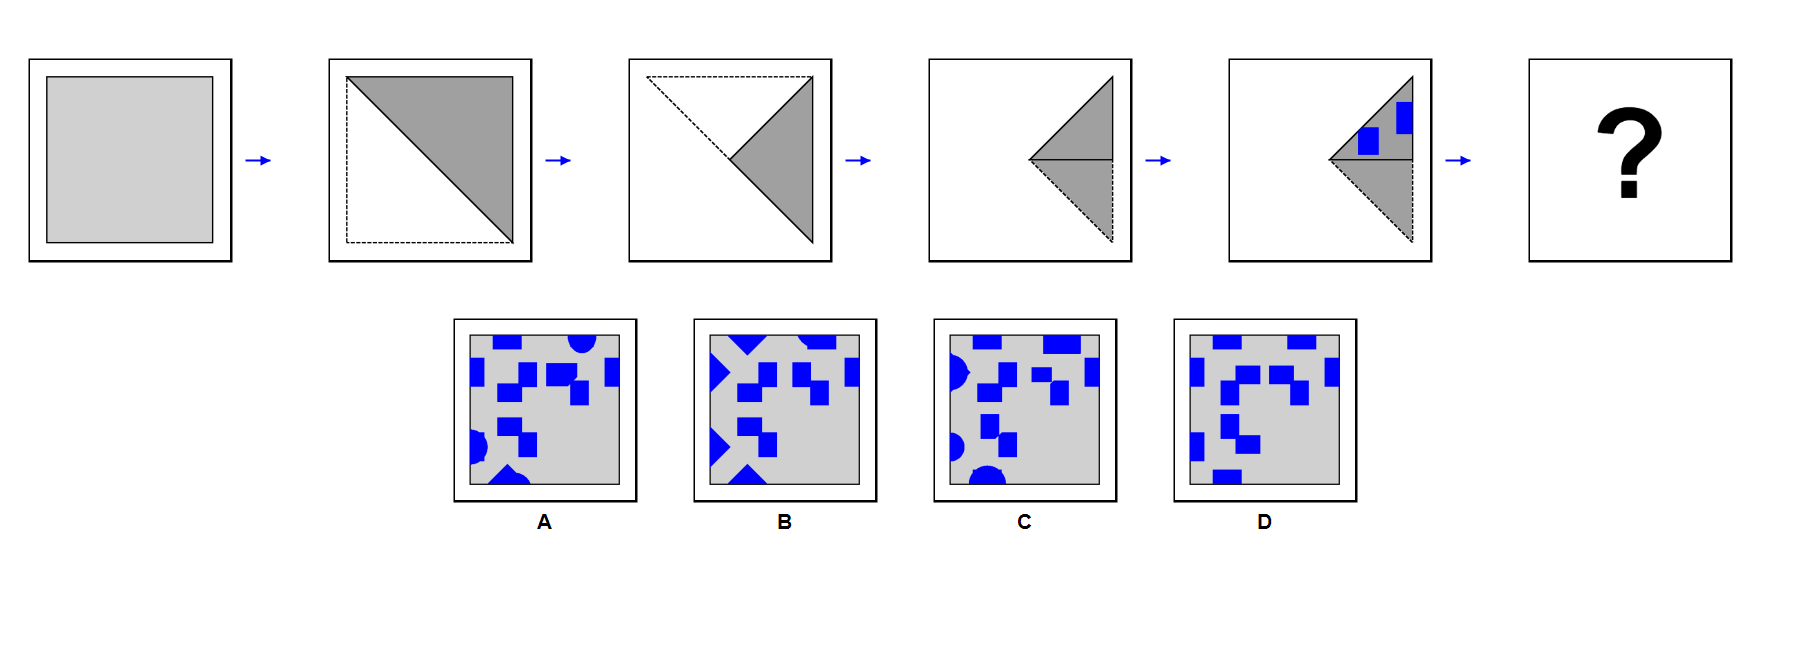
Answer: D